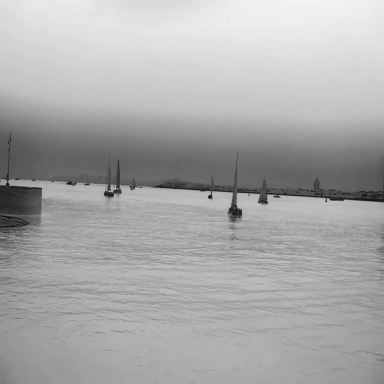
There are 15 objects shown in the infrared image, including a container_ship, eight sailboats, and six canoes.